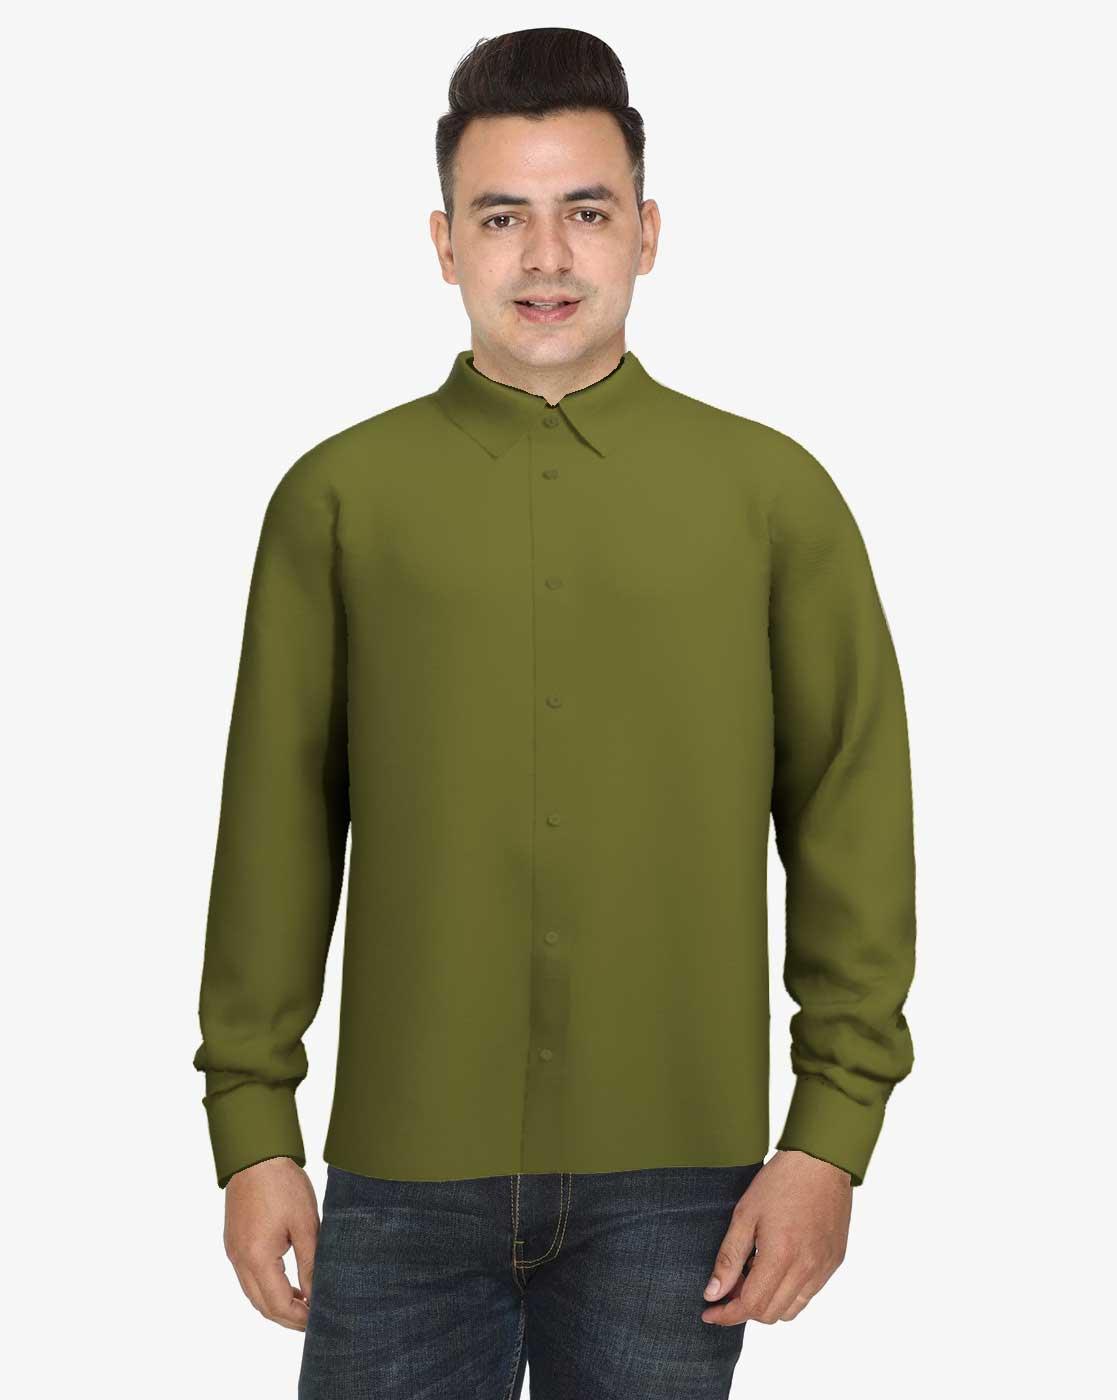
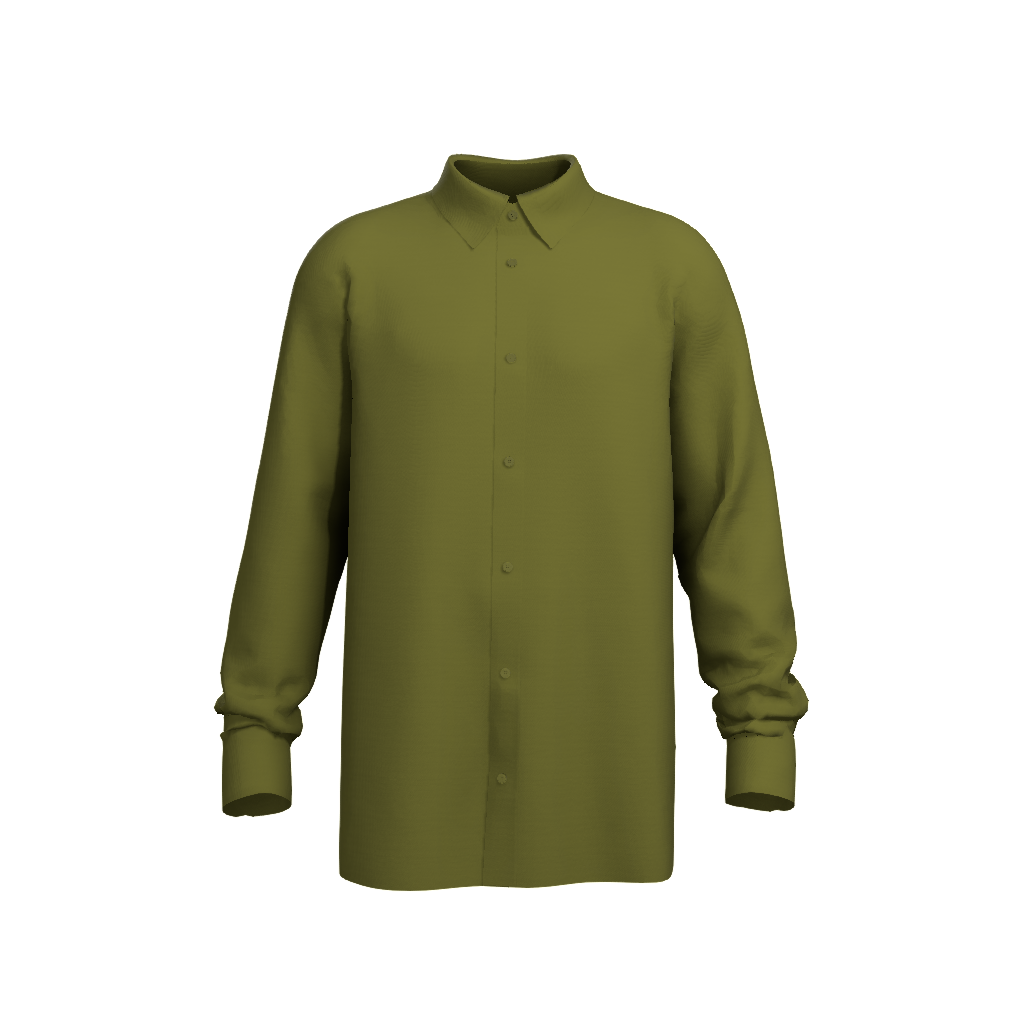
Clothing description: olive regular fit button up tee